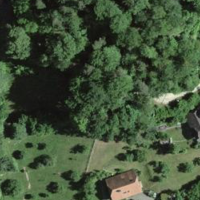
EUNIS habitat code: 44
Species observed at this site:
Cephalanthera rubra